Interaction volume radius: 5 \u00c5
Interaction volume height: 30 \u00c5
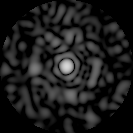
Disorder parameter: 0.8287